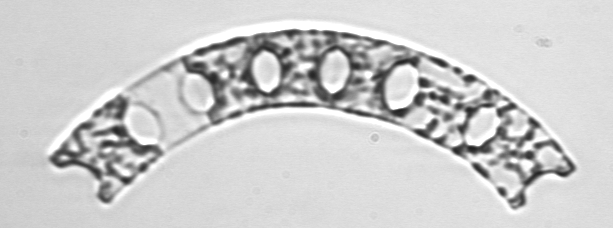
Label: Eucampia